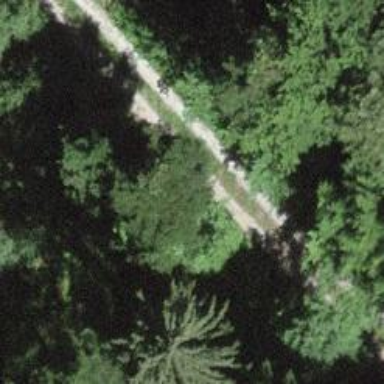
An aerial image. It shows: Track with grade 2 tracktype.